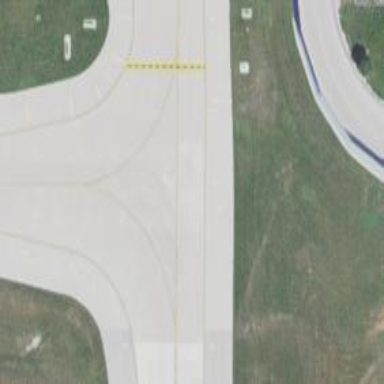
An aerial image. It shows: Image of taxiway at airport.